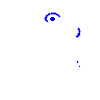
Particle: pion